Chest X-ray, PA view. Patient: 53 years old, sex M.
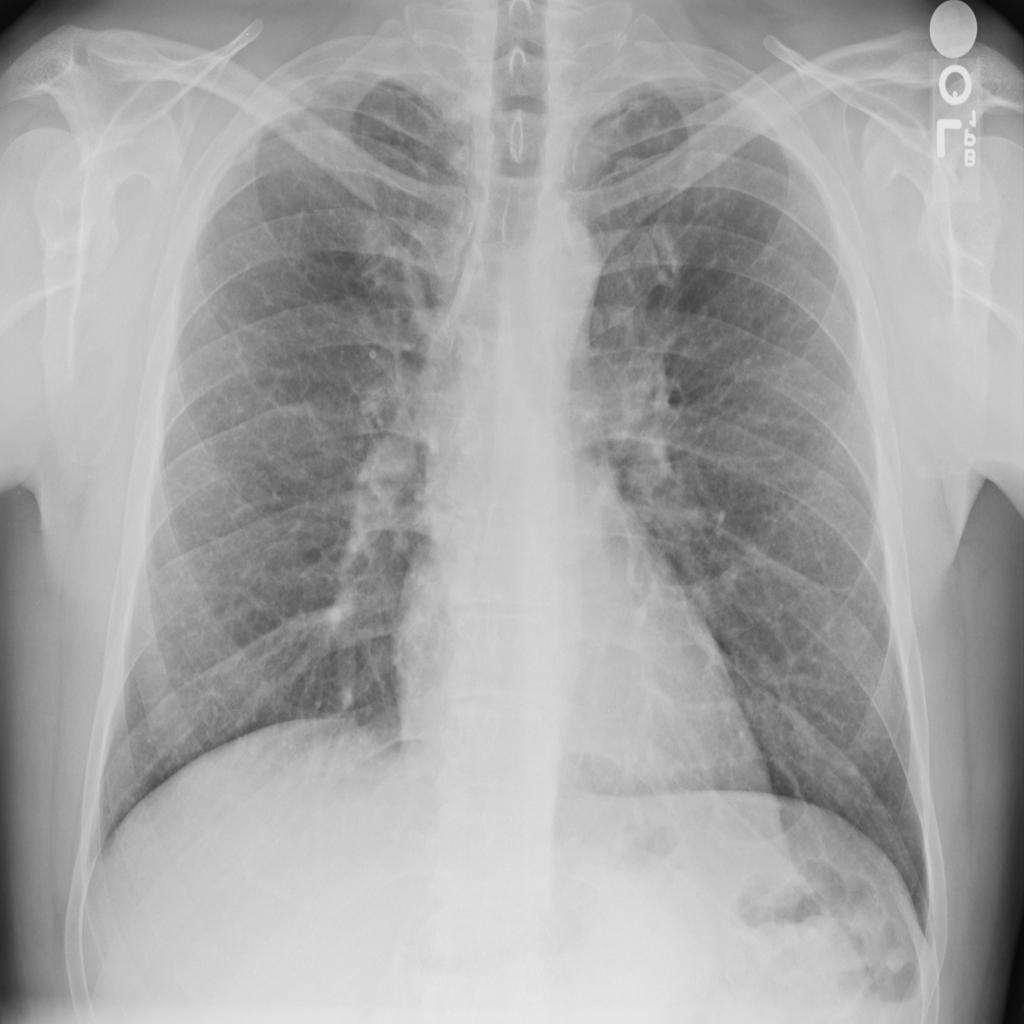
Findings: No Finding